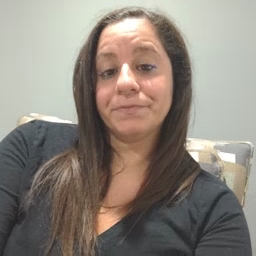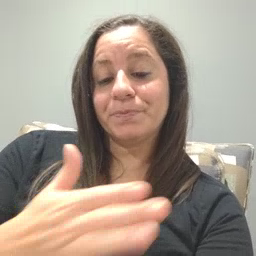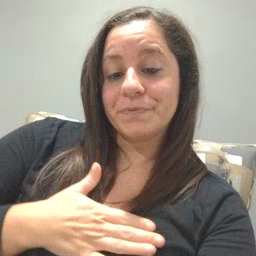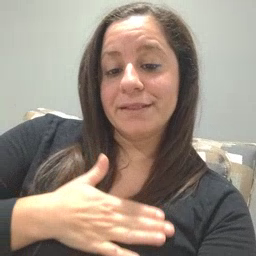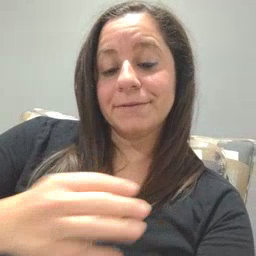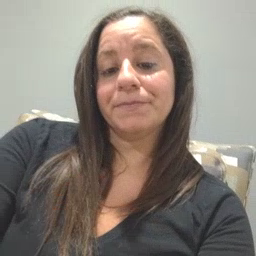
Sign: please